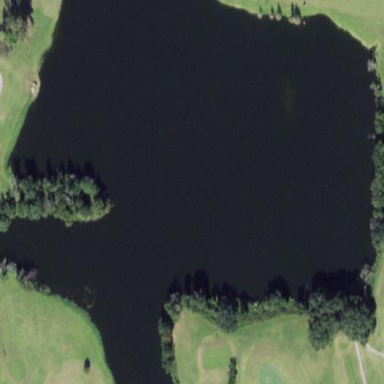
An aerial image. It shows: Scenic view of water hazard on golf course. The natural water feature adds beauty to the landscape.